Aerial crown-view tile of a tropical tree (Barro Colorado Island, Panama), acquired 20240611:
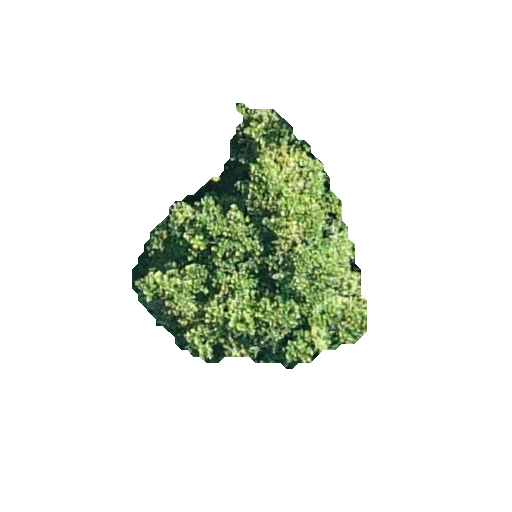
Species: Anacardium excelsum
GBIF accepted scientific name: Anacardium excelsum
Crown area: 61.651 m²